Question: I would like to show a copy of the "Extra Informatie" / "Extra Information" Tab inside the short description. I know how to show the tab contents.. But what i do not know is how to extract only the information of this one tab.
Example:

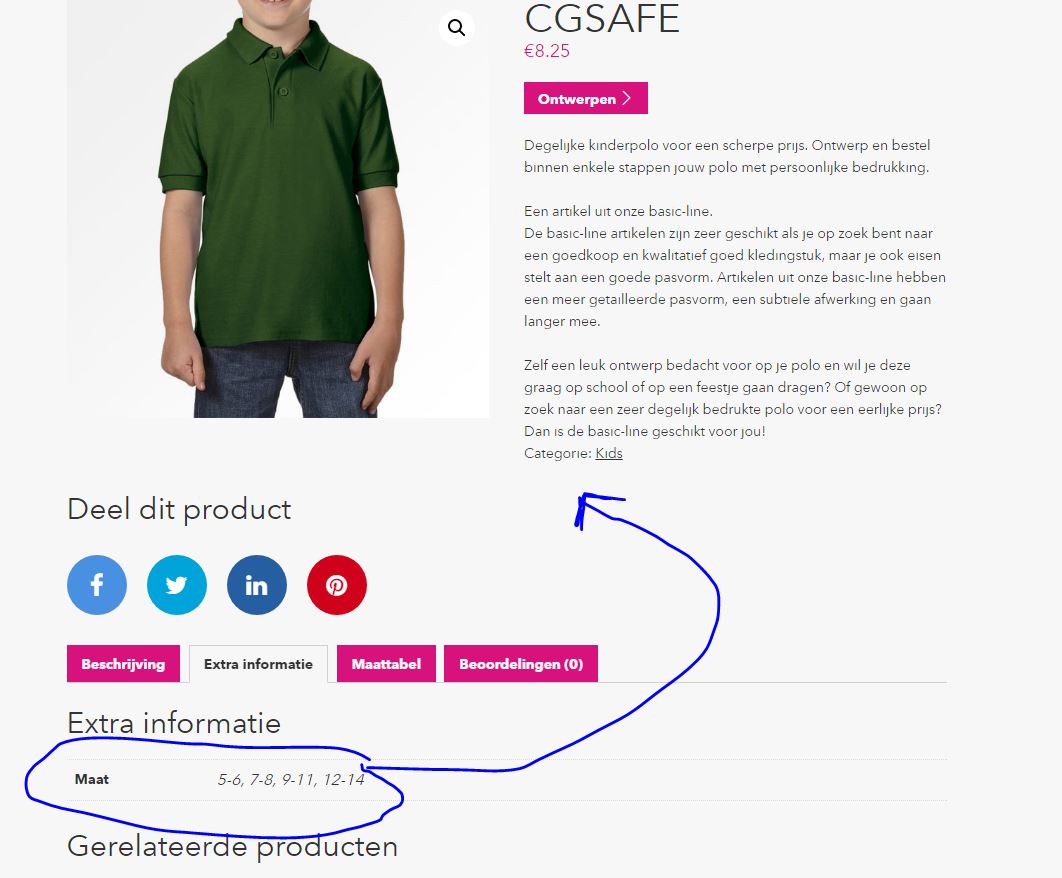
Answer: Just copy the following code after the short description.
'''
<?php
global $product;
$heading = apply_filters( 'woocommerce_product_additional_information_heading', __( 'Additional Information', 'woocommerce' ) );
?>
<?php if ( $heading ): ?>
<h2><?php echo $heading; ?></h2>
<?php endif; ?>
<?php $product->list_attributes(); ?>
'''